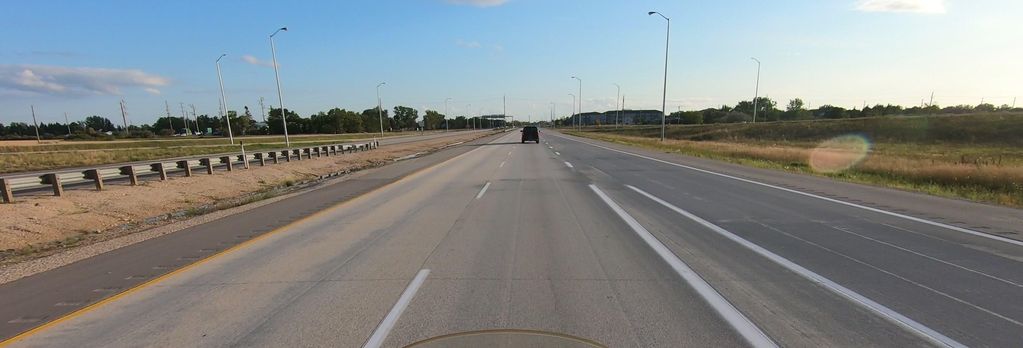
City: winnipeg